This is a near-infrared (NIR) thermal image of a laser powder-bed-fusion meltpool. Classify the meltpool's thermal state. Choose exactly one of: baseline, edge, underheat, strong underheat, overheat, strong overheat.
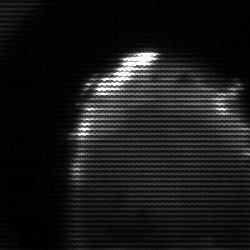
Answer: edge